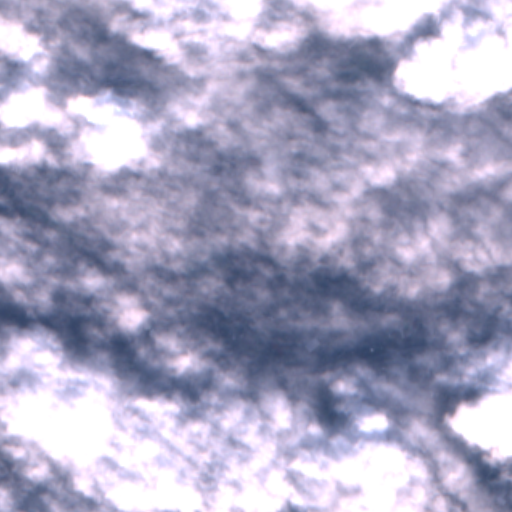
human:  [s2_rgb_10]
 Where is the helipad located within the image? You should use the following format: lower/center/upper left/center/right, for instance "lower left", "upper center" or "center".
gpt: The helipad is located in the upper right of the image.
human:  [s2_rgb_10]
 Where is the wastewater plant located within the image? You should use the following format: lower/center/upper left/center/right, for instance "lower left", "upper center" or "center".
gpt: The wastewater plant is located in the lower left of the image.
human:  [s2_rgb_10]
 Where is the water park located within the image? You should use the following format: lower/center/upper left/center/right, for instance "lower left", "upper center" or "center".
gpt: The water park is located in the lower center of the image.
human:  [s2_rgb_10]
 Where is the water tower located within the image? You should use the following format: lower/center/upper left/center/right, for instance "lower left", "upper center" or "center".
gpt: The water tower is located in the upper right of the image.
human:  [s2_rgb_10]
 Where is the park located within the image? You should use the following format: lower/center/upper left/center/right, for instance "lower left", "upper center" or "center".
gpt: There is no park in the image.